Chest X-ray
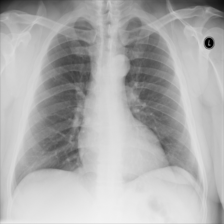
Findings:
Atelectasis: negative
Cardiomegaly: negative
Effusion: negative
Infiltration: negative
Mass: negative
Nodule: negative
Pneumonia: negative
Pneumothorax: negative
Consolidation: negative
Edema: negative
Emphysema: negative
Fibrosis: negative
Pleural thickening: negative
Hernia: negative